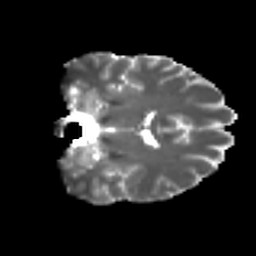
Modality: T2w
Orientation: coronal
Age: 30
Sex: male
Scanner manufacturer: ge
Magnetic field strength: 3 T
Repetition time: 7.8 s
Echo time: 0.0606 s